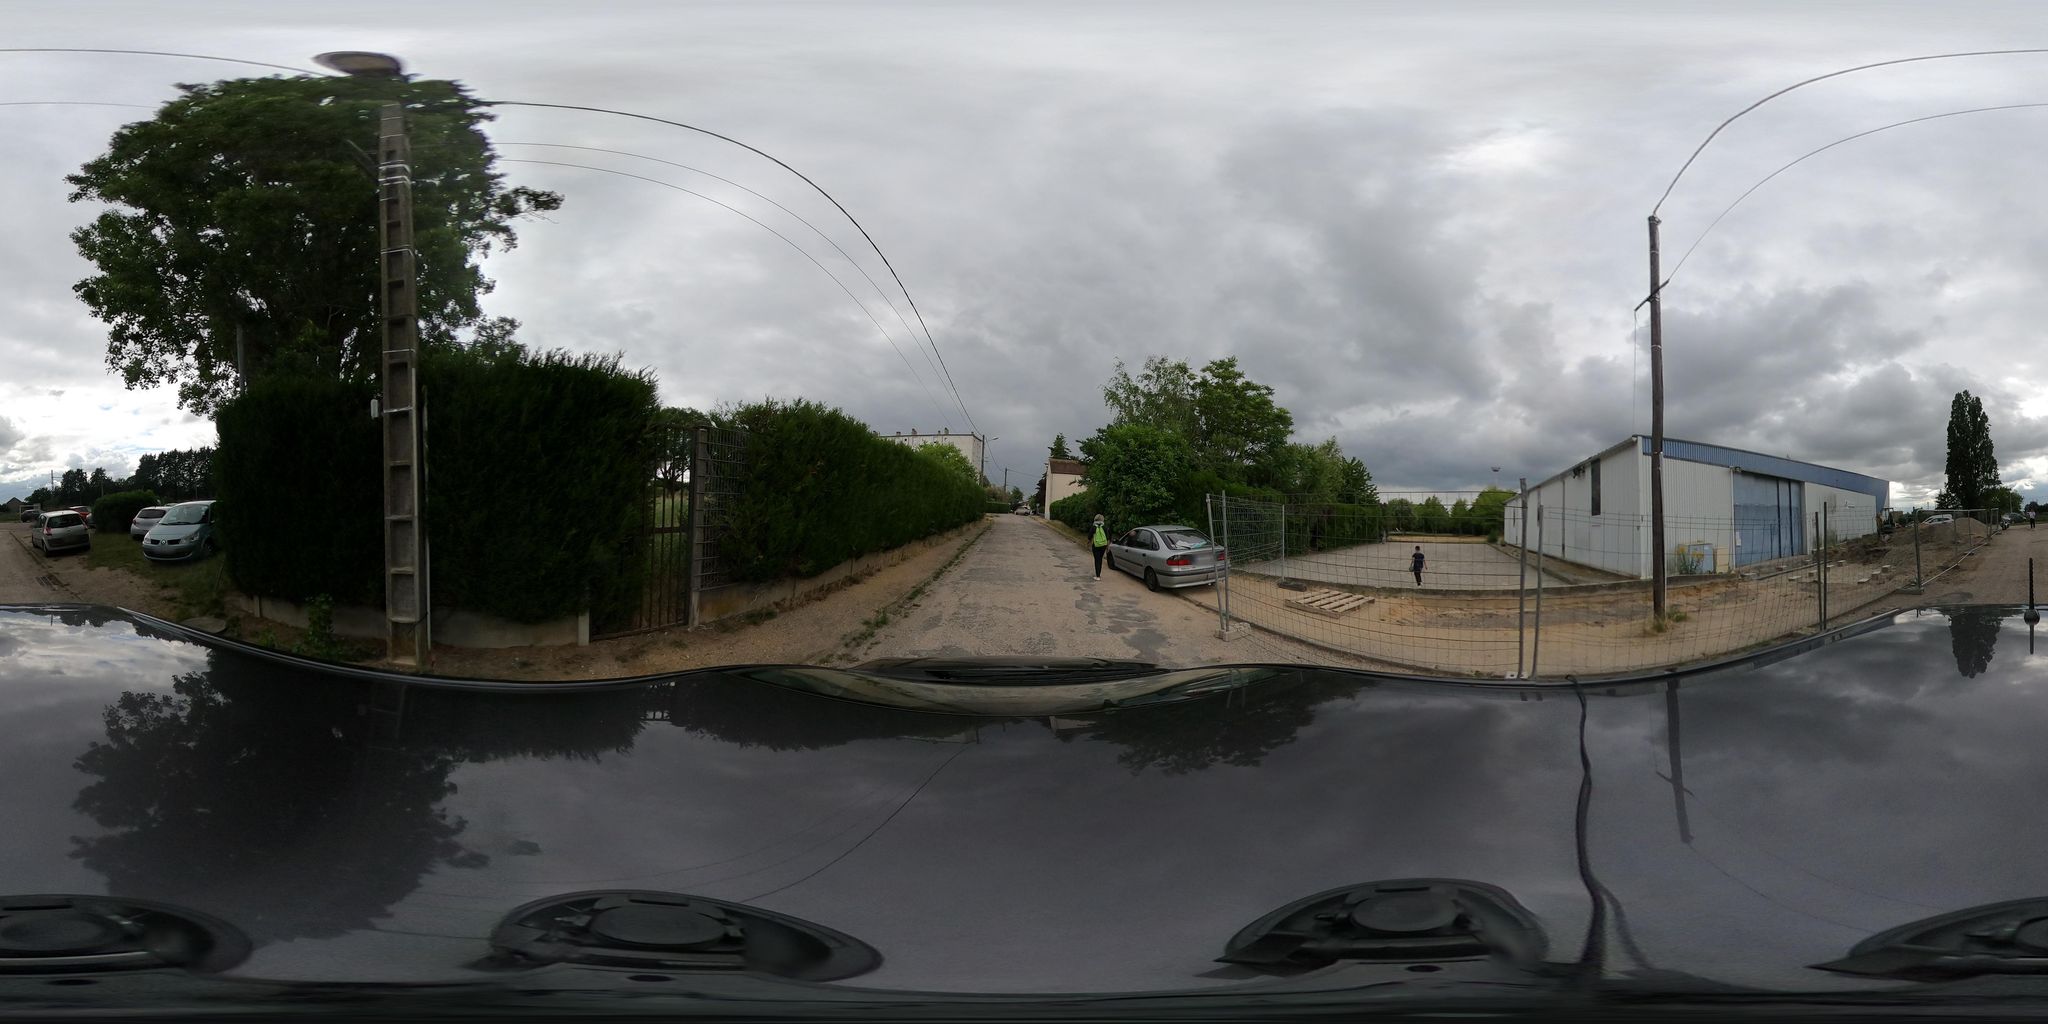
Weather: cloudy
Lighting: day
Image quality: good
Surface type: driving surface
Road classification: steps, residential, path
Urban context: urban centre
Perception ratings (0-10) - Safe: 0.9, Lively: 0.74, Beautiful: 4.6, Boring: 2.55, Depressing: 6.67, Wealthy: 1.52